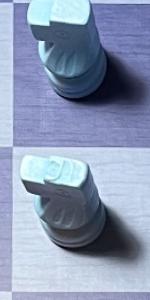
Label: Knight_White